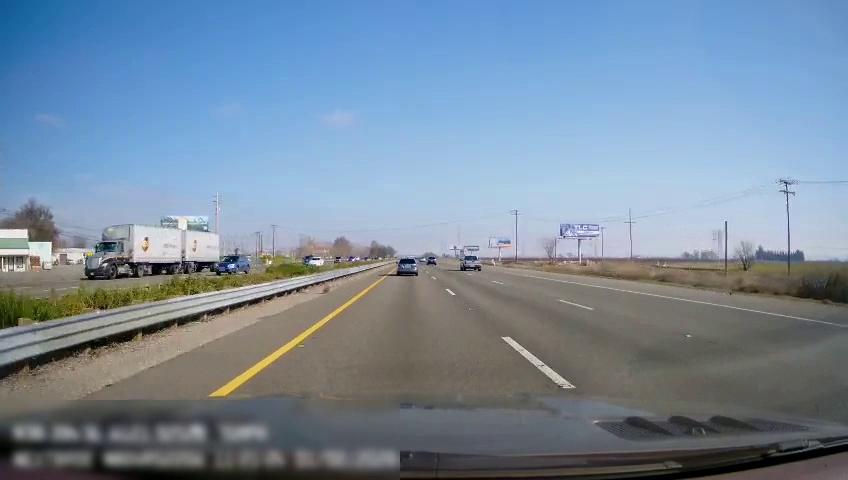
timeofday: Day
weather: Sunny
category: Drivable Space
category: Drivable Space
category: Vehicles | Car
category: Vehicles | Car
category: Vehicles | Car
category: Vehicles | Truck
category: Vehicles | Car
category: Vehicles | Truck
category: Vehicles | Car
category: Vehicles | Truck
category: Lanes | Current Lane
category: Lanes | Current Lane
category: Lanes | Alternate Lane
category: Lanes | Alternate Lane
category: Lanes | Opposite Lane
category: Lanes | Opposite Lane